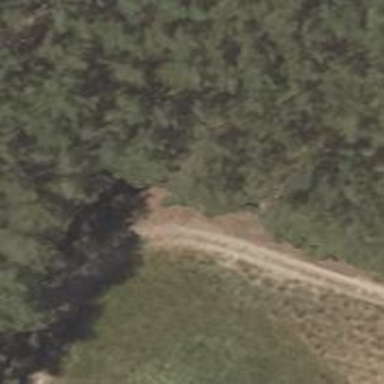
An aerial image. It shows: Dirt track road with grade 4 tracktype.